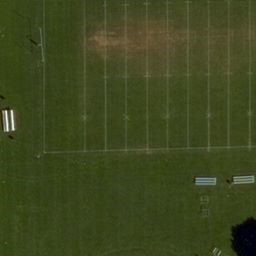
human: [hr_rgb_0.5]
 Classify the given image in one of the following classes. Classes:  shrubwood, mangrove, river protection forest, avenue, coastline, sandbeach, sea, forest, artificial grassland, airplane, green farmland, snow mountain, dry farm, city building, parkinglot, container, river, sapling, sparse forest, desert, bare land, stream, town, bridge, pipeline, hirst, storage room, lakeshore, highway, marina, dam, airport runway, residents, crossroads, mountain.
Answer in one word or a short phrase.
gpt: artificial grassland